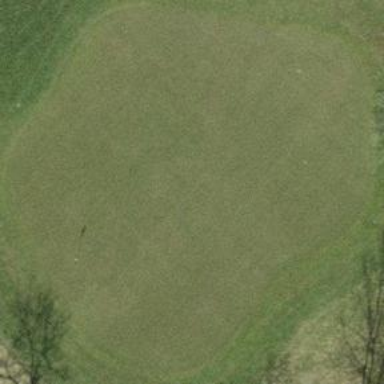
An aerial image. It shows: Golf green.